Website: ulta-beauty
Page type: account-dashboard
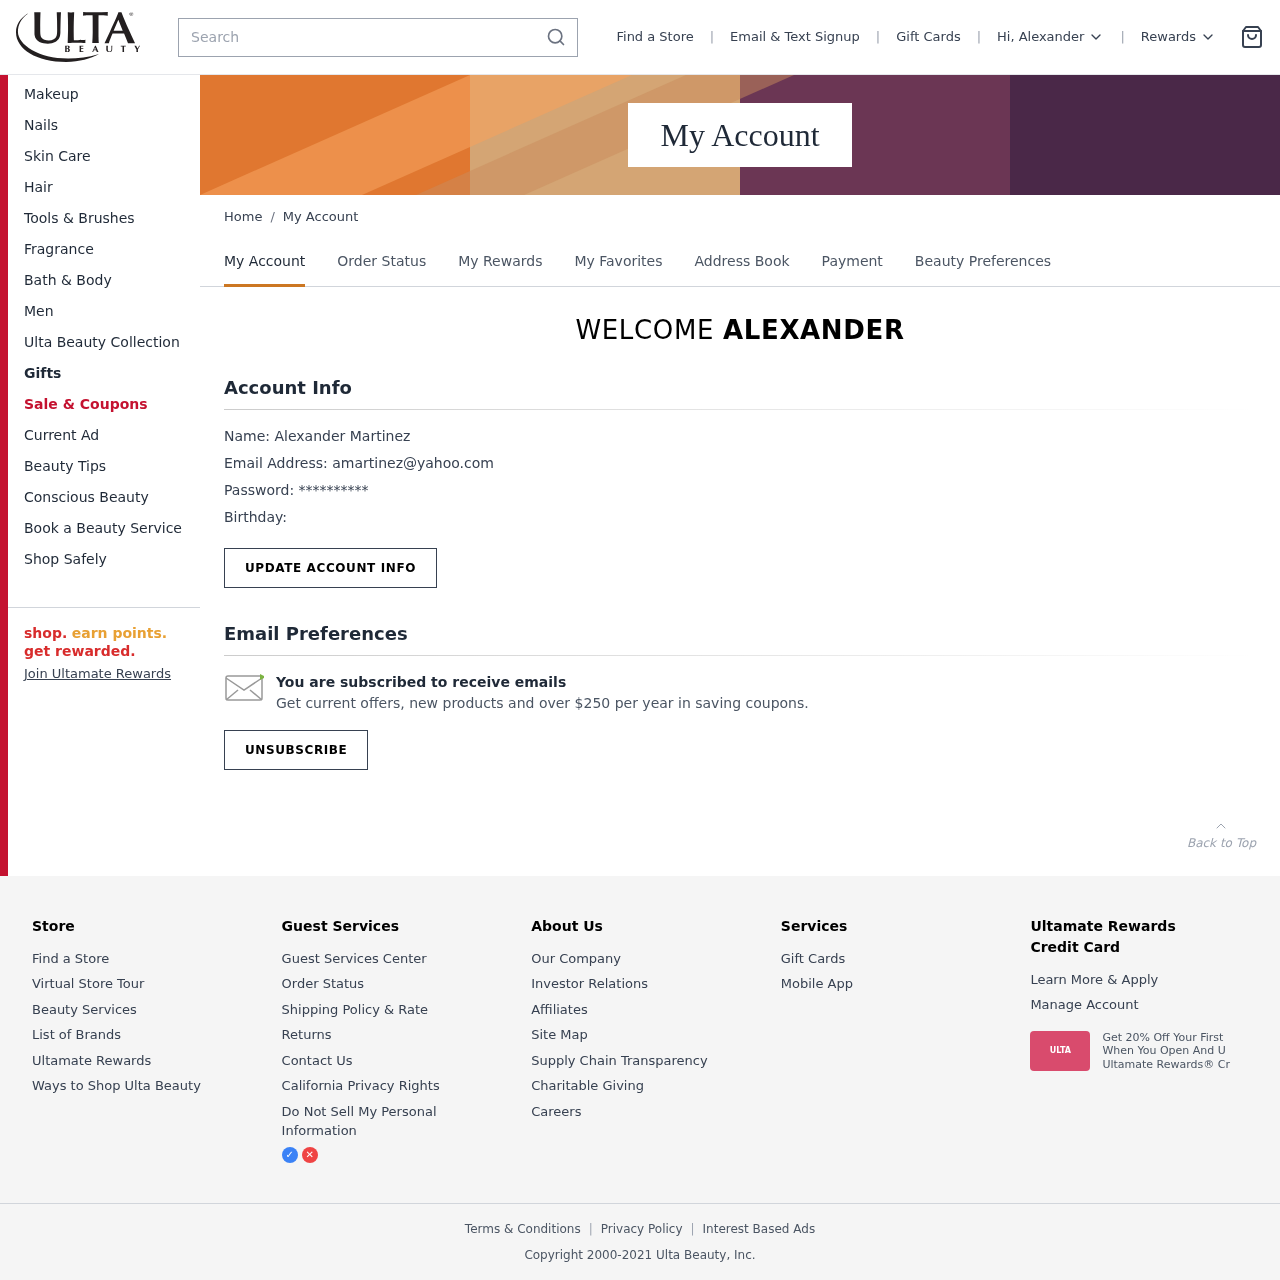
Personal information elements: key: PII_EMAIL
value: amartinez@yahoo.com
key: PII_FIRSTNAME
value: Alexander
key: PII_FIRSTNAME
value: ALEXANDER
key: PII_FULLNAME
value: Alexander Martinez
Search elements: key: HEADER_SEARCH
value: Search